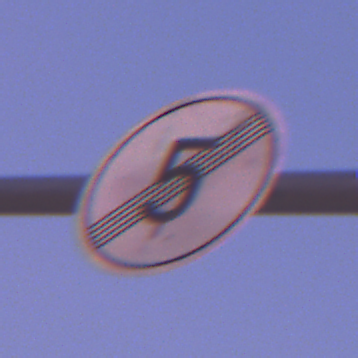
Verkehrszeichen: EndeGeschwindigkeit5
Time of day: Dawn
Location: Outdoor (Nature)
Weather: PartlyCloudy
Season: NotSpecified
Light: Natural